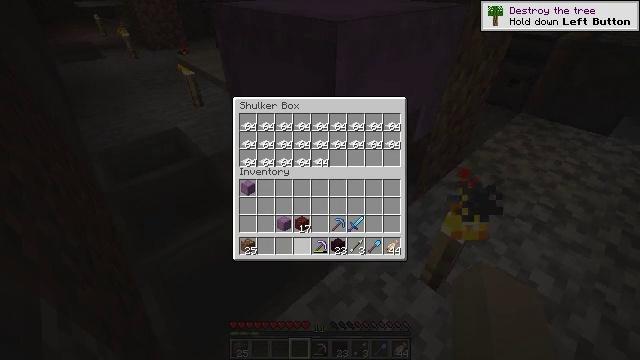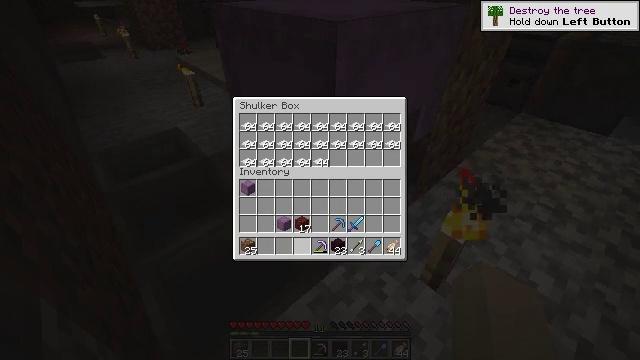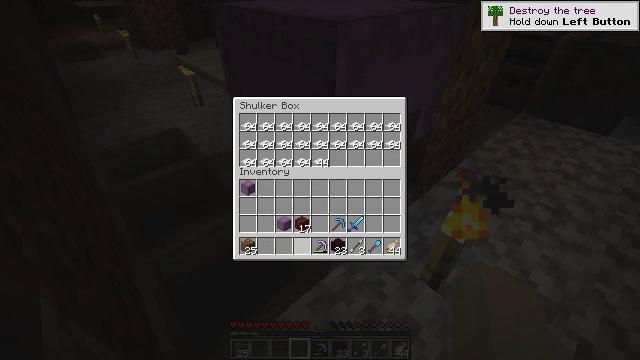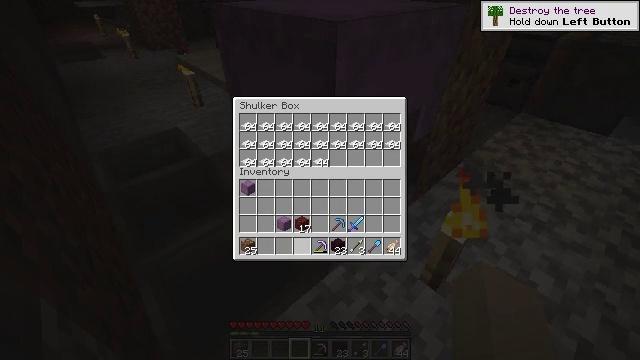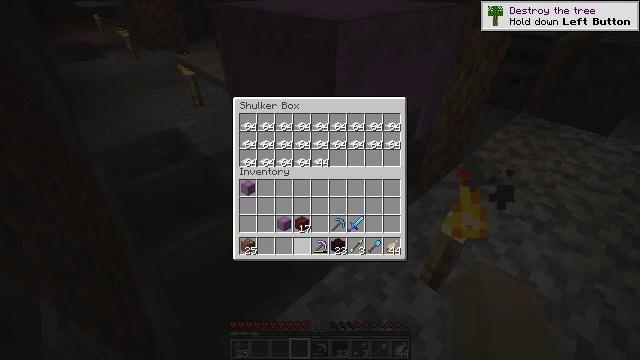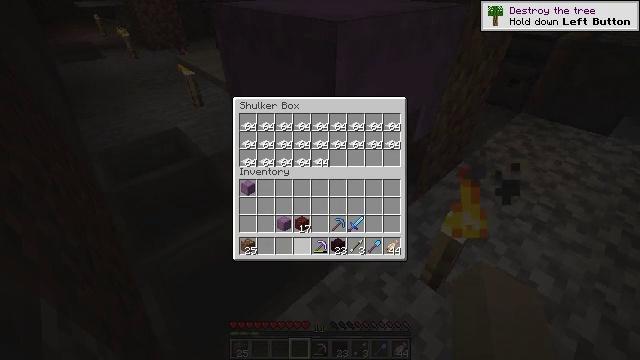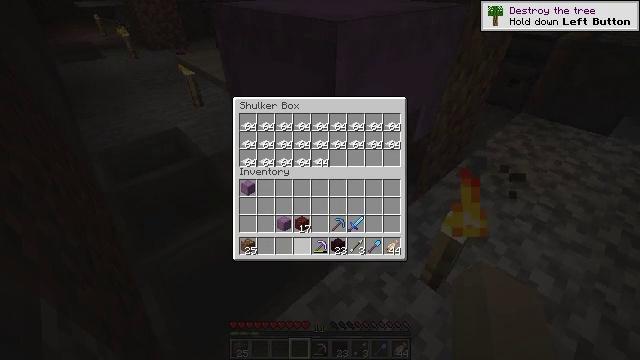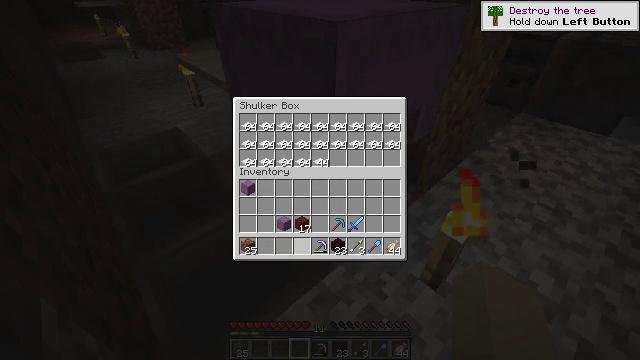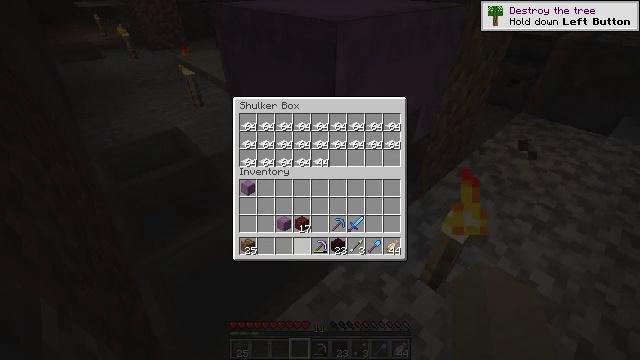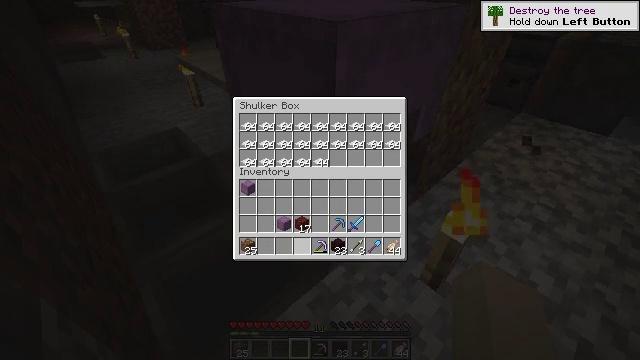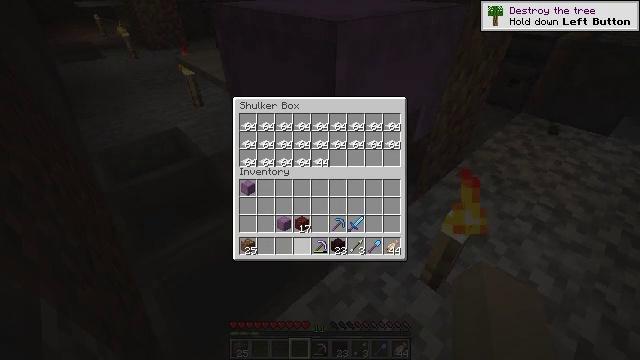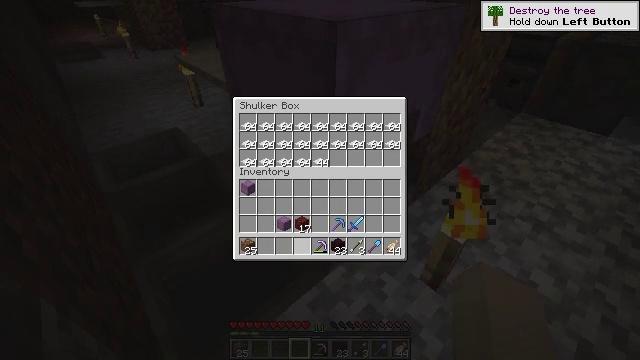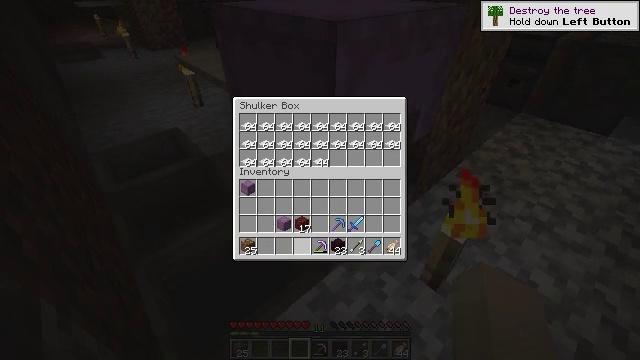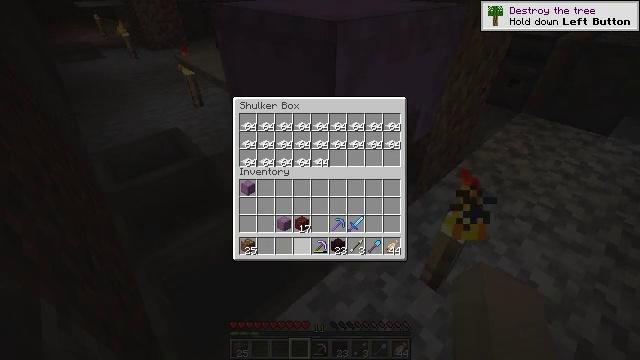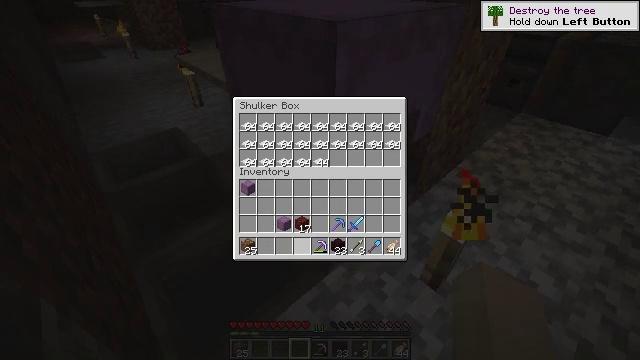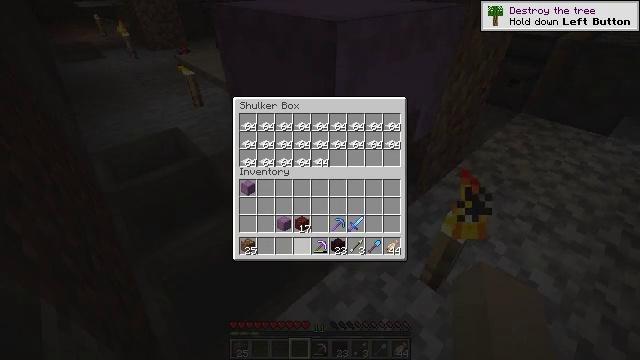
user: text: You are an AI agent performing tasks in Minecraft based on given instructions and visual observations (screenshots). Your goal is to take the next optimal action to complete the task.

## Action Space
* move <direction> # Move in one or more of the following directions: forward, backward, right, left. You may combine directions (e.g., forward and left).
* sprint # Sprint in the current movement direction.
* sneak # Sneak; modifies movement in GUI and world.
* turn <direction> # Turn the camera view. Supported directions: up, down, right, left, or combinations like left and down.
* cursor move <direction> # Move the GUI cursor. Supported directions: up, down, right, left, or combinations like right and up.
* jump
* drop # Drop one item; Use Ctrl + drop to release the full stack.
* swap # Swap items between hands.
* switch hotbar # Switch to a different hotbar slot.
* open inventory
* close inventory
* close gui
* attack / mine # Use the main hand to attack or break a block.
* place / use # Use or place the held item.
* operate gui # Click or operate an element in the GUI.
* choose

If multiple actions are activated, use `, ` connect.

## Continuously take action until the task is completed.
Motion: motion action
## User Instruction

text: Attack the shulker box to pick it up.
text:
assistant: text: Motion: no_op
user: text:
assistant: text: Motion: no_op
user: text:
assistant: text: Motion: no_op
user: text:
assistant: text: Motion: no_op
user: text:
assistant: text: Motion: no_op
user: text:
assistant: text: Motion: no_op
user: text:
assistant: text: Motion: no_op
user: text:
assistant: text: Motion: no_op
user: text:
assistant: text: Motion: no_op
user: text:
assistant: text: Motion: no_op
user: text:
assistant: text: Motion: no_op
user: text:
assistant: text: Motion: no_op
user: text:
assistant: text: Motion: no_op
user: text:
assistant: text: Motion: no_op
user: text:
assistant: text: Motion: no_op
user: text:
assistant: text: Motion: no_op
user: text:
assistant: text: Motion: no_op
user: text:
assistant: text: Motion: no_op
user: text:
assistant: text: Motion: no_op
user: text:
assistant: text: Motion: no_op
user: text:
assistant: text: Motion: no_op
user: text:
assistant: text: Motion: no_op
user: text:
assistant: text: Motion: no_op
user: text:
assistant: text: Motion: no_op
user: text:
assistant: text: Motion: no_op
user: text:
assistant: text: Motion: no_op
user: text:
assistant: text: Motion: no_op
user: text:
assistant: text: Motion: no_op
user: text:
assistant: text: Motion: no_op
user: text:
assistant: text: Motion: no_op